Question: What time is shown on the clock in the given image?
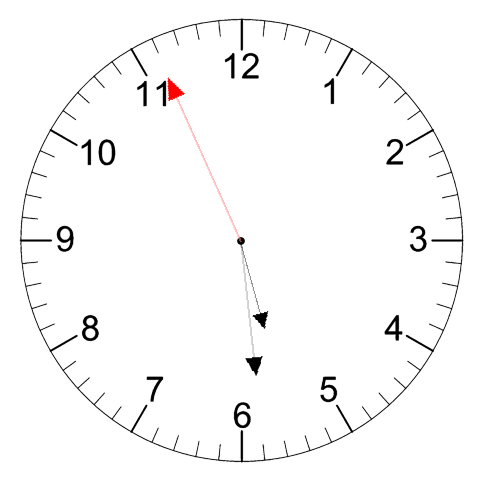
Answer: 05:28:56